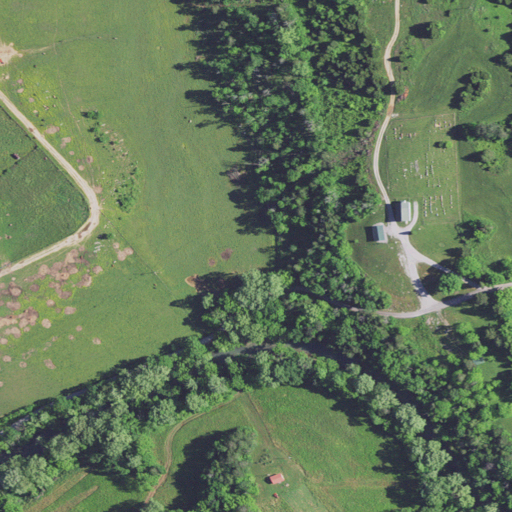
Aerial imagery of valley in Kentucky named Horse Hollow containing pasture, deciduous forest, open development, mixed forest, low intensity development, and medium intensity development